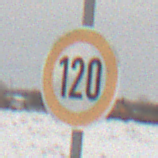
Verkehrszeichen: Geschwindigkeit120
Umgebung: Outdoor, Nature
Tageszeit: MorningAfternoon
Wetter: Overcast
Licht: Natural
Jahreszeit: Winter
Kontrast: LowContrast